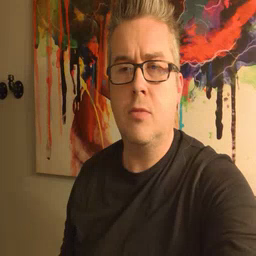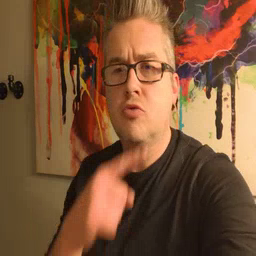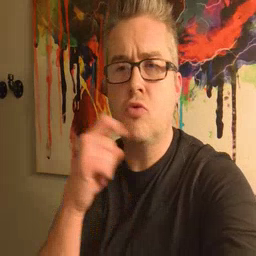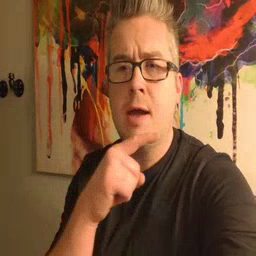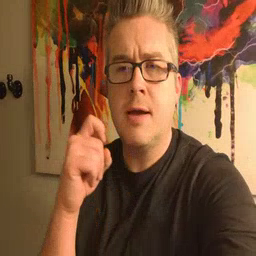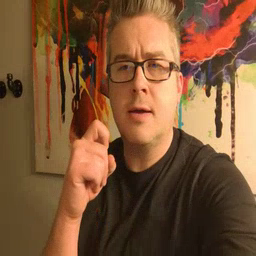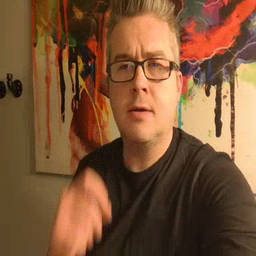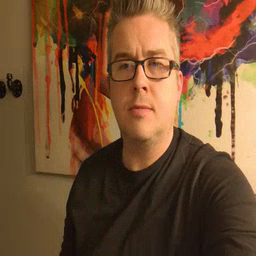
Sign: dryer